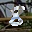
Label: 8